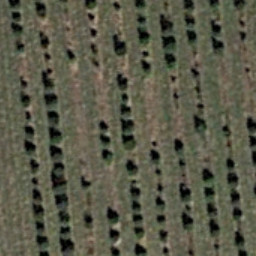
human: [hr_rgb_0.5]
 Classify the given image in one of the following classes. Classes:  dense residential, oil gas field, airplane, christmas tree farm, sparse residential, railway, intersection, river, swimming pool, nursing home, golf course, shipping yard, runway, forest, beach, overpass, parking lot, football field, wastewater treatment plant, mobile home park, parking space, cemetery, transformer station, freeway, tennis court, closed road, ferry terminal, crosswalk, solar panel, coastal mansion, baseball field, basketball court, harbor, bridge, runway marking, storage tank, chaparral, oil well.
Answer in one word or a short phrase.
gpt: christmas tree farm